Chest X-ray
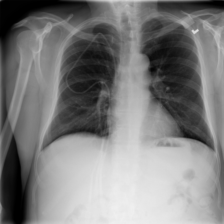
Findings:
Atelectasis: negative
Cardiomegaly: negative
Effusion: negative
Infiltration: negative
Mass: negative
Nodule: negative
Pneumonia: negative
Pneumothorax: negative
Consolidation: negative
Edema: negative
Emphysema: negative
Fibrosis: negative
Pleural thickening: negative
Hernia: negative